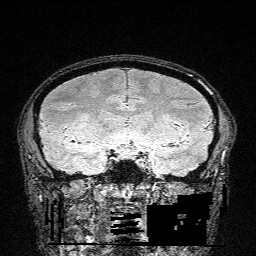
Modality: FLASH
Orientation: sagittal
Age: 29
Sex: male